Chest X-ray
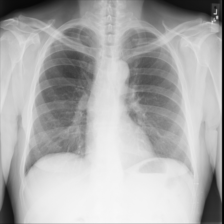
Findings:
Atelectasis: negative
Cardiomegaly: negative
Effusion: negative
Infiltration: negative
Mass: negative
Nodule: negative
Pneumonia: negative
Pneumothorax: negative
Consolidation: negative
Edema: negative
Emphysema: negative
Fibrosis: negative
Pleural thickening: negative
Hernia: negative